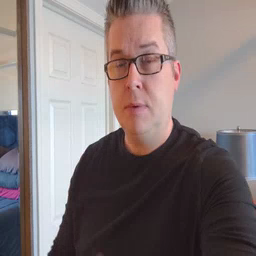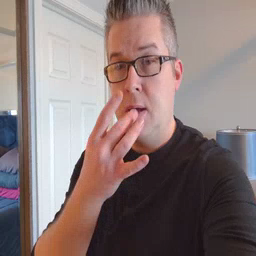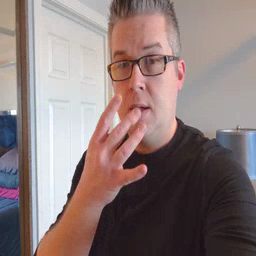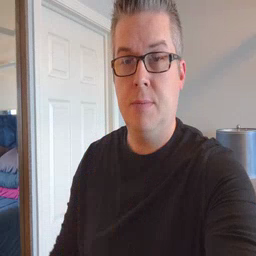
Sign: snack